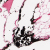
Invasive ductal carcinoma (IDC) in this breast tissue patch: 0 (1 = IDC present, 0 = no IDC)